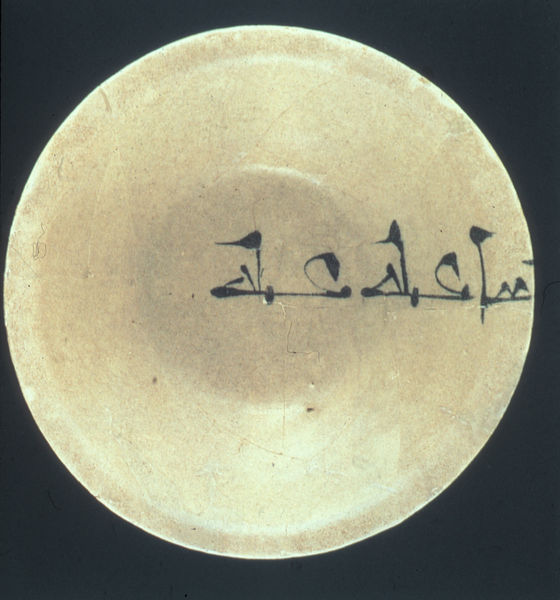
Titel: Teller mit Inschrift (Islam)
Künstler: unbekannt
Standort: Paris
Institution: Institute du Monde Arab
Schlagwörter: blau, dunkel, vogel, weiß, gelb, ocker, braun, grau, hell, licht, schwarz, zeichen, beige, malerei, muster, ornament, schale, schüssel, stein, teller, flach, sonne, gold, kontrast, schön, kreis, rund, keramik, japan, schrift, noten, fahne, moderne, spuren, abstrakt, creme, modern, risse, formen, linien, schriftzug, rand, essen, glanz, dekor, verzierung, glatt, platte, japanisch, marmoriert, schriftzeichen, fein, striche, bemalt, foto, fotografie, oben, punkte, mond, nahrung, porzellan, orient, linie, linear, schwimmen, asien, geschirr, scheibe, noir, text, buchstaben, stilisiert, beschriftung, quer, asiatisch, kugel, pinsel, tupfer, pinselstrich, namen, figural, arabisch, struktur, pinselstriche, zentrum, farbverlauf, tellerrand, assiette, objekt, glasur, schwäne, geometrie, quadrat, viereck, arabien, islam, persien, vertiefung, symbole, steinzeug, riss, pfalnzen, kalligraphie, gleiten, muslimisch, islamisch, iran, waagrecht, persisch, wenig, kalligrafie, sure, kaligraphie, beistriche, entenzeile, irak, kufi, lichr, nuancierung, schriftzeichne, schwarzgrau, ying yang, ceramique, arabe, syrien, rond, texte, gelb schwarz, écriture, lettre, lettres, abstrakton, muslimich, shahada, bild japan, arab, zzeichen